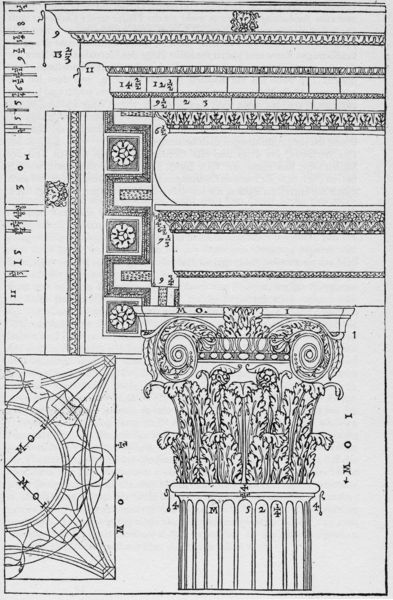
Titel: I Quattro Libri della Architettura, Buch I, Kap. 18 Von der kompositen Ordnung (Kapitell und Gebälk)
Künstler: Andrea Palladio
Institution: (Seriendruck)
Schlagwörter: blätter, kämpfer, fenster, marmor, schwarz, skizze, säule, säulen, weiss, zeichnung, masse, muster, ornament, architektur, band, sockel, kirche, decke, klassizismus, kreis, relief, studie, graphik, detail, zahlen, dekor, gerade, ornamente, stuck, platte, wände, komposit, antike, buch, schnitt, illustration, entwurf, schema, architrav, kapitell, studien, fries, sims, schnörkel, gesims, voluten, rosette, griechenland, kanneluren, plan, tempel, konsolen, konsole, volute, basis, dorisch, entwürfe, skizzen, korinthisch, schaft, querschnitt, quadrat, eierstab, mäander, kapitel, gebälk, friese, riss, grundriss, aufbau, akanthus, perlstab, traktat, aufriss, korintisch, maßstab, bauzeichnung, winkel, kannelure, säulenordnung, ordnung, palladio, durchschnitt, andrea palladio, kannelur, mutuli, serlio, proportion, kannellierung, durchmesser, arcitektur, architekturtraktat, kannellur, kompositkapitell, arkantusblätter, korinthis, quattro libri, architrac, sebastiano serlio, m, 4, gesmis, 2, 5, blumenornamente, kanellus